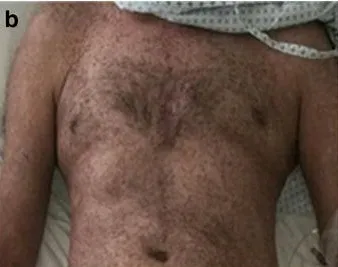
B; Regression of cutaneous aGVHD after 2 weeks of treatment with ruxolitinib.
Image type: medical_photograph (skin_photograph)